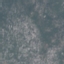
Land use / land cover class: HerbaceousVegetation